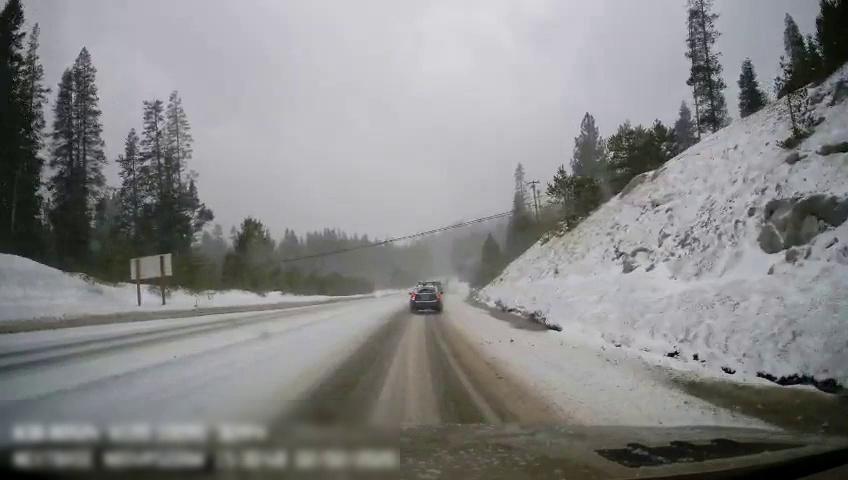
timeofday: Day
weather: Snowy
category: Drivable Space
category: Vehicles | SUV
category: Vehicles | SUV